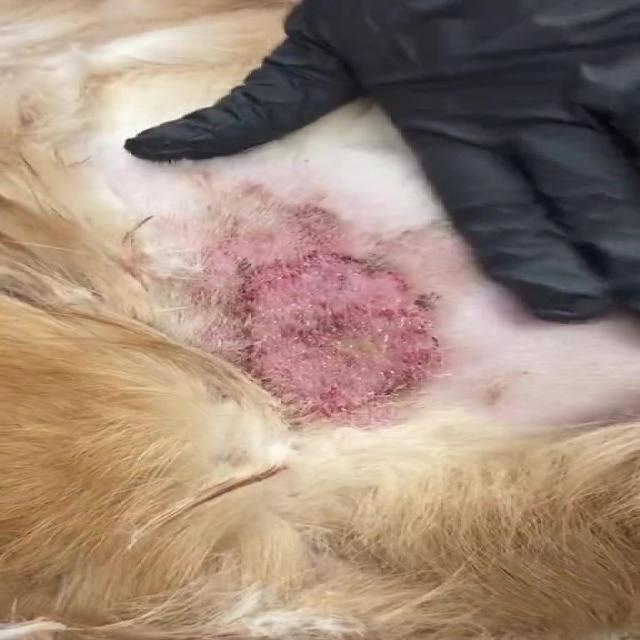
Canine dermatitis — inflammation of the skin presenting with erythema, pruritus, papules, and excoriation. May be allergic, contact, or atopic in origin.